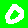
Digit: 0